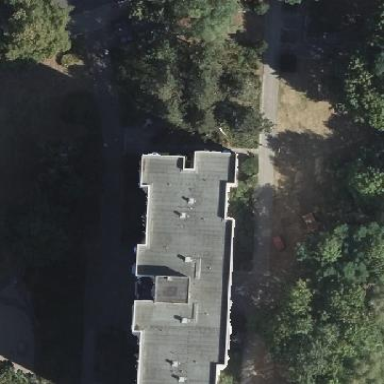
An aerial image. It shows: Apartment building with flat roof.